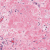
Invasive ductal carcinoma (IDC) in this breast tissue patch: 1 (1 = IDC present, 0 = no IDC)